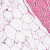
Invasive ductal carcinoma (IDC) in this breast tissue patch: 0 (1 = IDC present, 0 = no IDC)